Interaction volume radius: 10 \u00c5
Interaction volume height: 15 \u00c5
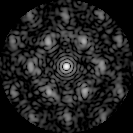
Disorder parameter: 0.5482